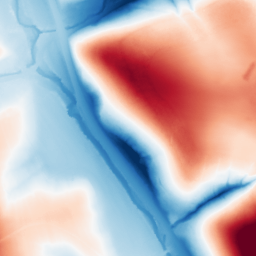
Category: classical
Decomposition family: gaussian
Decomposition parameters: sigma: 50
Upsampling method: bspline
Upsampling parameters: scale: 2
Upsampling scale: 2